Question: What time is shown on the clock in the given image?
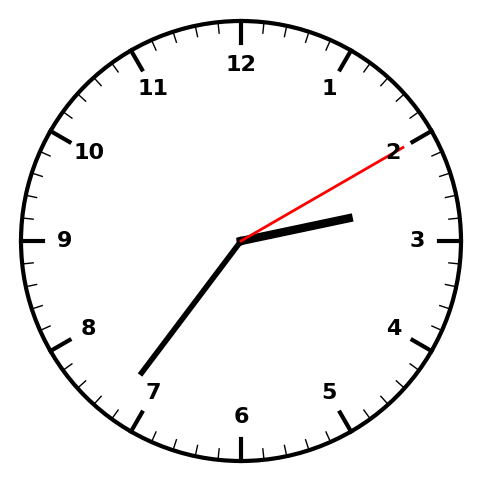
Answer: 02:36:10